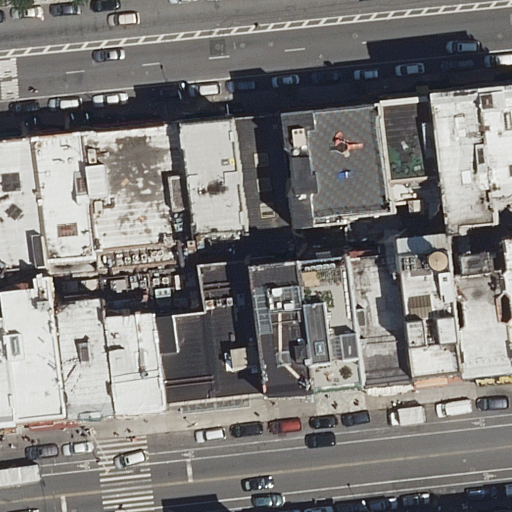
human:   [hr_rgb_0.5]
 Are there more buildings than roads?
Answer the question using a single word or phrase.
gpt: yes

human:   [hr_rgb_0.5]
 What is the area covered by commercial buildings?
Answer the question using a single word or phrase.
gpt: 0m2

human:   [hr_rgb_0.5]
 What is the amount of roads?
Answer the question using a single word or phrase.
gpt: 2

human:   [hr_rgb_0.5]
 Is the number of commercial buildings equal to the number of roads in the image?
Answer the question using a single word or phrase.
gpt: no

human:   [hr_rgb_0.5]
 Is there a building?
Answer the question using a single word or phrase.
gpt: yes

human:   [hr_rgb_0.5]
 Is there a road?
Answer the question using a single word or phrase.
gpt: yes

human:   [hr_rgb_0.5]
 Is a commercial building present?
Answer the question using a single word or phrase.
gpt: no

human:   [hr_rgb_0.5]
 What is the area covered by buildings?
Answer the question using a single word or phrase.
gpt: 4965m2

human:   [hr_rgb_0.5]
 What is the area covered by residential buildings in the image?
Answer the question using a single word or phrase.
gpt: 4965m2

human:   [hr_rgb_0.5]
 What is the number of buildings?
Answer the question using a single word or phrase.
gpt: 20

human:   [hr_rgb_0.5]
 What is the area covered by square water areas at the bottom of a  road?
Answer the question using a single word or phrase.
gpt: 0m2

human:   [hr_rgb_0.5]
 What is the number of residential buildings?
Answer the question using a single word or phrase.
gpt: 20

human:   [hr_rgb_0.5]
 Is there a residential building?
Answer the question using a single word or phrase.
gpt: yes

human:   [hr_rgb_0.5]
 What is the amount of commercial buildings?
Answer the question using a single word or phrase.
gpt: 0

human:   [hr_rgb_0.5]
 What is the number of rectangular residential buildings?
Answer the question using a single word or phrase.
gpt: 13

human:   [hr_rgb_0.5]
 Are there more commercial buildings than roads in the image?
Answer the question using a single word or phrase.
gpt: no

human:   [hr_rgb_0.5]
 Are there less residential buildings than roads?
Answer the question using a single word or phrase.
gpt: no

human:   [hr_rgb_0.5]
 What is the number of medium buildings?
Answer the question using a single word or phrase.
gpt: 14

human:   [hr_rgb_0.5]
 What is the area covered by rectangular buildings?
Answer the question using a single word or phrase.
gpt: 2945m2

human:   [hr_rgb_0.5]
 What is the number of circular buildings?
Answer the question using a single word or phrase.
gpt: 0

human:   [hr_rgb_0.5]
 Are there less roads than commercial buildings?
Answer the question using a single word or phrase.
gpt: no

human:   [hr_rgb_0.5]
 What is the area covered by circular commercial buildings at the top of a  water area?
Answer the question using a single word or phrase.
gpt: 0m2

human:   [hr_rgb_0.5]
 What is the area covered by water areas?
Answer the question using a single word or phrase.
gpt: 0m2

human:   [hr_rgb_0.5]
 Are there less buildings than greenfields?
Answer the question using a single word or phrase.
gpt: no

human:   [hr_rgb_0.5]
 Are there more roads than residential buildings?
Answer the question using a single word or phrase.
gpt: no

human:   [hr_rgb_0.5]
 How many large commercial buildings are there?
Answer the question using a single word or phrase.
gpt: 0

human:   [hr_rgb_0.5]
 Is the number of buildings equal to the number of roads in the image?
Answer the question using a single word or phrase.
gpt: no

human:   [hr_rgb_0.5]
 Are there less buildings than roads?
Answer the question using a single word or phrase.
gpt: no

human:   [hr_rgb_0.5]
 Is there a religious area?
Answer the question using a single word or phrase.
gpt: no

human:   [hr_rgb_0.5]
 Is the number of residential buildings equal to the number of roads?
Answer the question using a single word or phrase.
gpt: no

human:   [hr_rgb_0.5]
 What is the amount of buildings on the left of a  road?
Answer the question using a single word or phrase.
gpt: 8

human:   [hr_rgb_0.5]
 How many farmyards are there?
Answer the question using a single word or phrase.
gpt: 0

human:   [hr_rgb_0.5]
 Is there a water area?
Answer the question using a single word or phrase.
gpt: no

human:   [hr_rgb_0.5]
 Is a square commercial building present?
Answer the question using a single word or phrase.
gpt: no

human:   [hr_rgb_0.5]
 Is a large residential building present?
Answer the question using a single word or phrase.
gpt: yes

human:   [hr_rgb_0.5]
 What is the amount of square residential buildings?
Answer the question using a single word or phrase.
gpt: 0

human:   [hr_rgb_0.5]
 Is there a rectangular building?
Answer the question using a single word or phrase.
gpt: yes

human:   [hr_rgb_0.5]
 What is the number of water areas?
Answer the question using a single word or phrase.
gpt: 0

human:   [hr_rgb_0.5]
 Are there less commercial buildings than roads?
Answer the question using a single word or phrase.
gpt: yes

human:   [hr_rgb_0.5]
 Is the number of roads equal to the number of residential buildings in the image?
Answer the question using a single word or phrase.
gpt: no

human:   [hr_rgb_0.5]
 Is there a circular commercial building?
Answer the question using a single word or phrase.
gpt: no

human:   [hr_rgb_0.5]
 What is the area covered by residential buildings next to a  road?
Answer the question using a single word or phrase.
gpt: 4965m2

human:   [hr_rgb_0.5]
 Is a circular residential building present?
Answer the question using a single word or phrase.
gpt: no

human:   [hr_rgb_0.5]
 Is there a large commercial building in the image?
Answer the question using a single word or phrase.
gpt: no

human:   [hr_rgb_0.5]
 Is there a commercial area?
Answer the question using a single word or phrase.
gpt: no

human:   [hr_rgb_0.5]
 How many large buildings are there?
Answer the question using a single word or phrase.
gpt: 3

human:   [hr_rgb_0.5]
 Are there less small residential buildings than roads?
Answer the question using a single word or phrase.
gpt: no

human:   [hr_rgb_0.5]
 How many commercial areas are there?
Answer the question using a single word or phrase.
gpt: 0

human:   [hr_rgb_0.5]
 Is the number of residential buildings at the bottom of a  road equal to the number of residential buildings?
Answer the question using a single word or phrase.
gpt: yes

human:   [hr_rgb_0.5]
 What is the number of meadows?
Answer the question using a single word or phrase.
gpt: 0

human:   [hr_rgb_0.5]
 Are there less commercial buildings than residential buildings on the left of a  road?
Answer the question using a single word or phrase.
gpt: yes

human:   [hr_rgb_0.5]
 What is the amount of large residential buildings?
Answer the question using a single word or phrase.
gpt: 3

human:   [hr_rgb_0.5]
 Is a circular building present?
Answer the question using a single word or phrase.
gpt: no

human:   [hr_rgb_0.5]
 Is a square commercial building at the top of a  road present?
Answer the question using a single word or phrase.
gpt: no

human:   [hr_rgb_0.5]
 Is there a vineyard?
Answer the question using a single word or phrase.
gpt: no

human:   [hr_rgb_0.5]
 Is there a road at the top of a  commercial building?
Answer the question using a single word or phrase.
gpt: no

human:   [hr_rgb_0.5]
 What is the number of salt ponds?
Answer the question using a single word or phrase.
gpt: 0

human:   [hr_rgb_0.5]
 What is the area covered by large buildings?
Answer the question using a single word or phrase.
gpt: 1605m2

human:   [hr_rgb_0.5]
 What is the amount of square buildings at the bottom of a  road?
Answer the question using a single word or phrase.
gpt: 0

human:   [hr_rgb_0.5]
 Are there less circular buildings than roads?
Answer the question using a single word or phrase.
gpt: yes

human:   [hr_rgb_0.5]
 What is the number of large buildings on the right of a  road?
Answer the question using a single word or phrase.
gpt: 1

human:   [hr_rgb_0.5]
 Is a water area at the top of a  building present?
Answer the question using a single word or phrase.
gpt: no

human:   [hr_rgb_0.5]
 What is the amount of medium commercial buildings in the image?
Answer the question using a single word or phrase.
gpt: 0

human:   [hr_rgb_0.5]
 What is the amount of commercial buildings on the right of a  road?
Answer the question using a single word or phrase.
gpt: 0